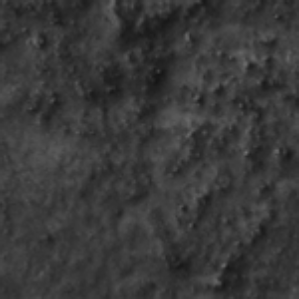
Label: frost